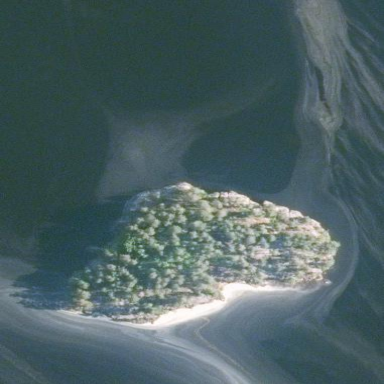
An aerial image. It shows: Islet covered with woodland.